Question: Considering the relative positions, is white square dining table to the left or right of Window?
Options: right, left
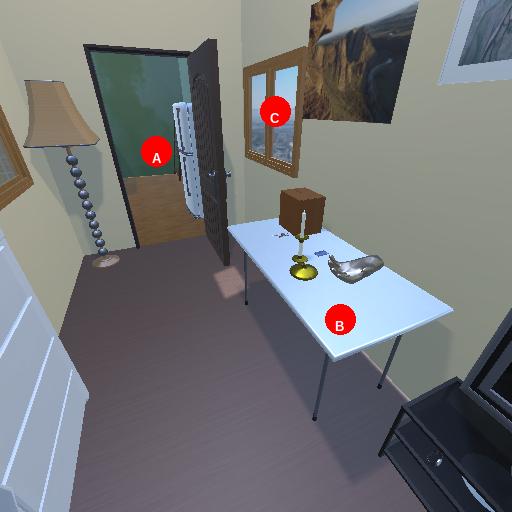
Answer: right